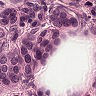
Metastatic tissue present: yes